Field crop: tomato
Growth stage: 1
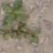
Species: portulaca